Aerial crown-view tile of a tropical tree (Barro Colorado Island, Panama), acquired 20241014:
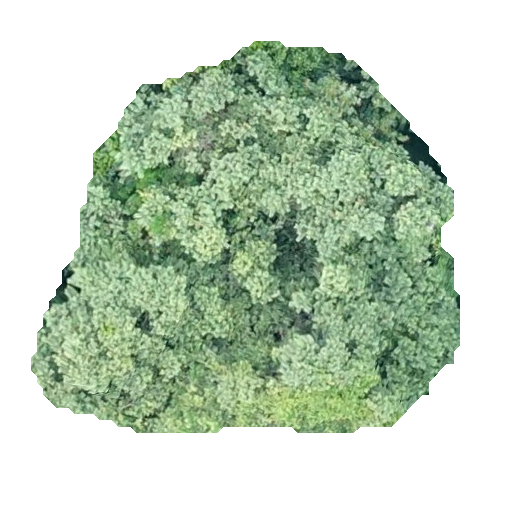
Species: Luehea seemannii
GBIF accepted scientific name: Luehea seemannii
Crown area: 198.705 m²